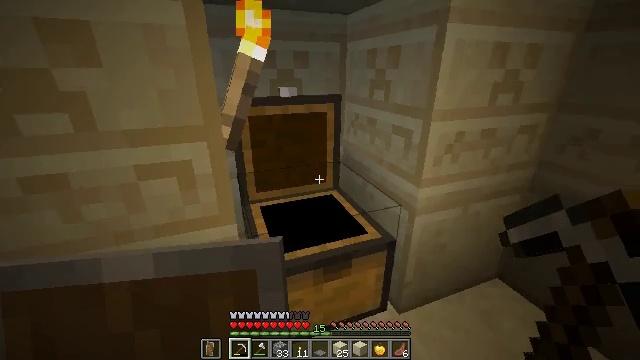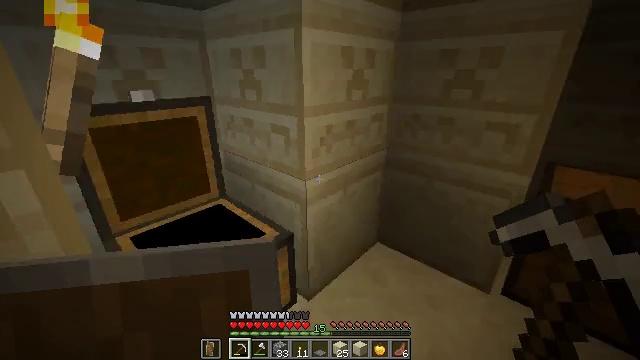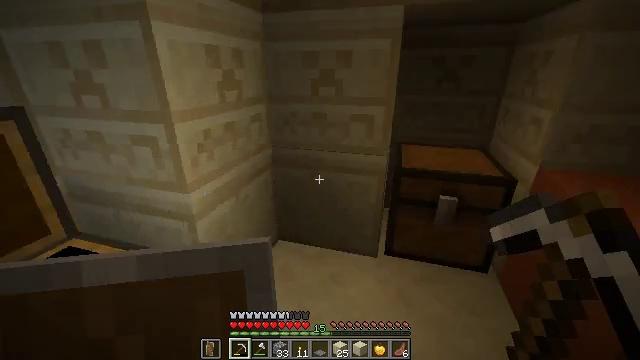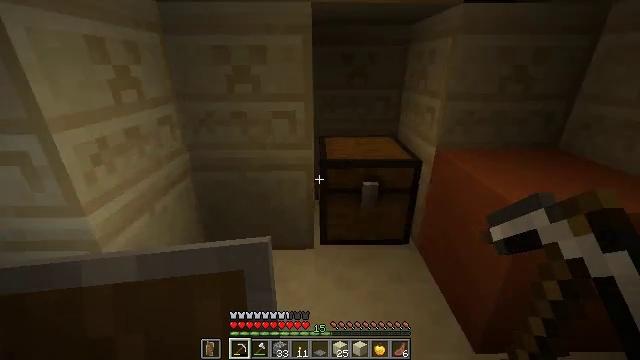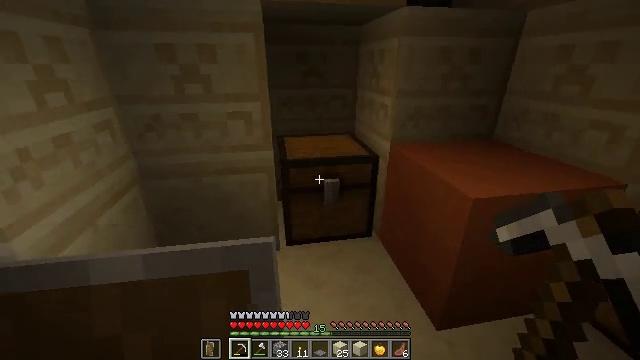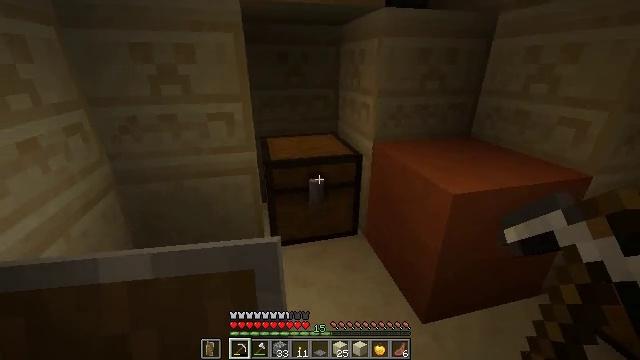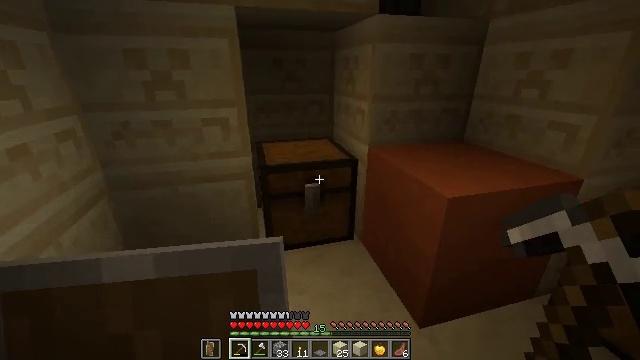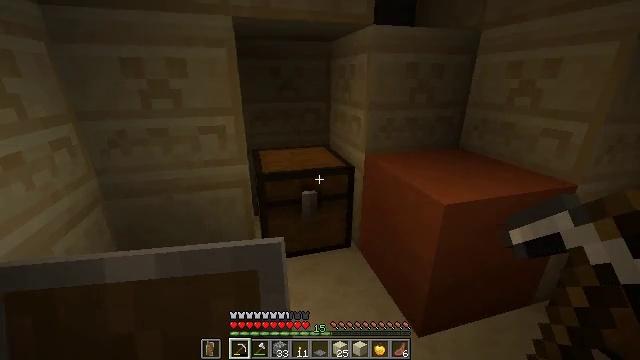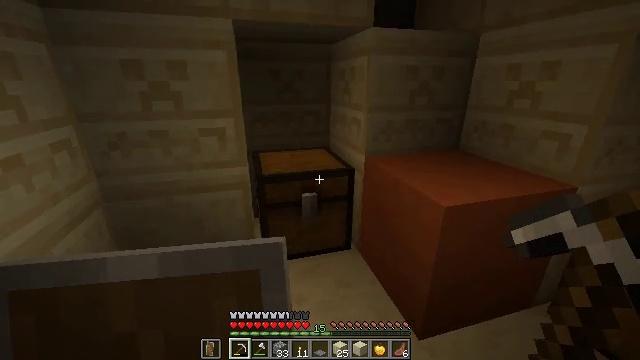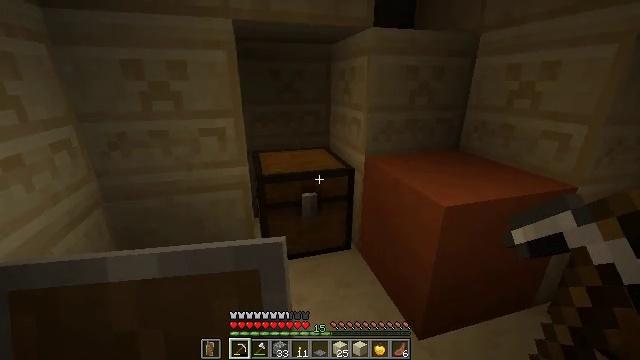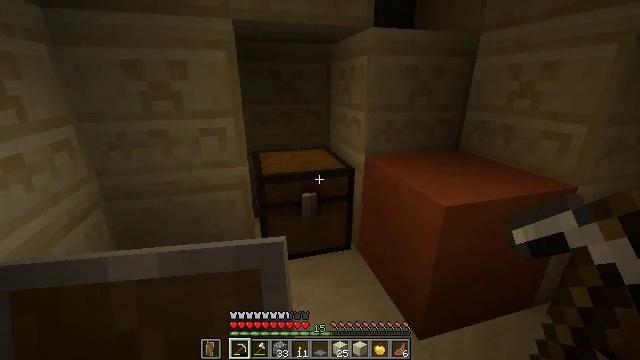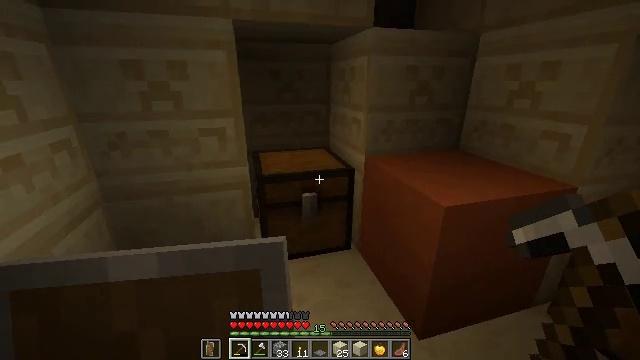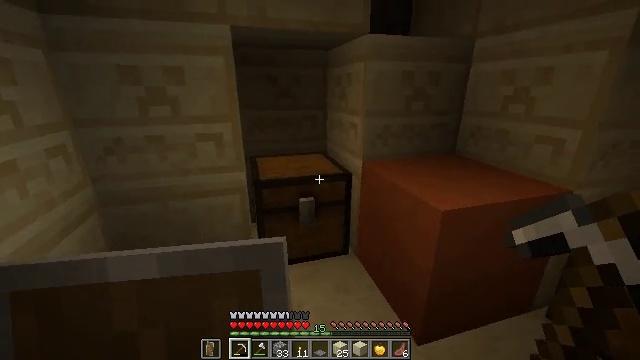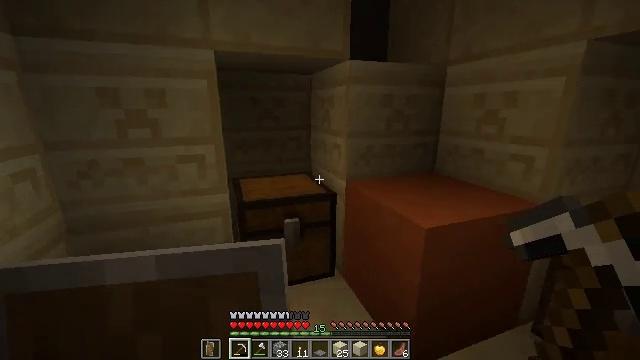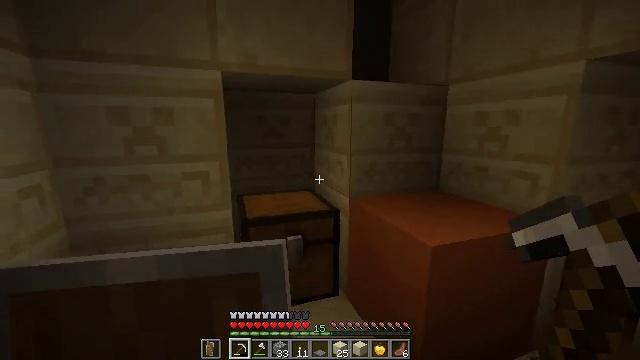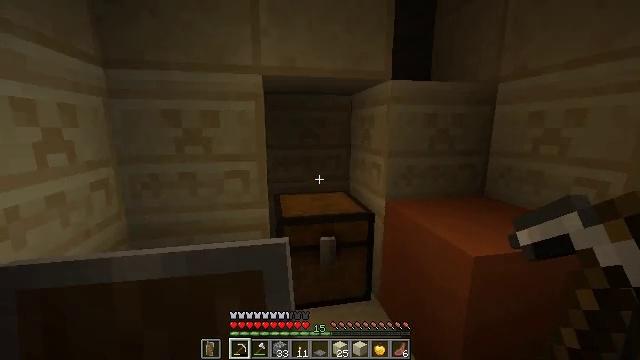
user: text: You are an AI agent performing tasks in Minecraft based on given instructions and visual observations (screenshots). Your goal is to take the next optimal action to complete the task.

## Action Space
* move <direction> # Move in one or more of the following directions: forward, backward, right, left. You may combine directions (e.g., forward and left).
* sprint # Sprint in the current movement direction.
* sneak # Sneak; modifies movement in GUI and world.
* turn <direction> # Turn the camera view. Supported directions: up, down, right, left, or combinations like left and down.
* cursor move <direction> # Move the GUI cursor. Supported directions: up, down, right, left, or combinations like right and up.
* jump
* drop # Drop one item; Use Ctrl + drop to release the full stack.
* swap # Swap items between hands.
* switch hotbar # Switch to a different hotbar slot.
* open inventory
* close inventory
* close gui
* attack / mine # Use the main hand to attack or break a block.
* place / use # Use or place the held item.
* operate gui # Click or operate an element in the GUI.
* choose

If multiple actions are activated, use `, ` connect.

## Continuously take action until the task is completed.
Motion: motion action
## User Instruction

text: Mine the cut sandstone.
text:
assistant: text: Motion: turn right
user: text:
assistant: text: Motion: turn right
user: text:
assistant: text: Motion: turn right
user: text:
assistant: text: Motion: turn right
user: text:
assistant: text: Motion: turn right
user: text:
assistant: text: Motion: turn right and up
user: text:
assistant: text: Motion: turn up
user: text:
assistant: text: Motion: no_op
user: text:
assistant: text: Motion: no_op
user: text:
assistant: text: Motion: no_op
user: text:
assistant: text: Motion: no_op
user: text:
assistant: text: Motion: turn up
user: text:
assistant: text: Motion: turn right and up
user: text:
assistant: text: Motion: turn up
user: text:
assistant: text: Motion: turn left
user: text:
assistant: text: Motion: turn left
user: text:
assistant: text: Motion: turn right and up
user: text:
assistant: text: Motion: turn right and up
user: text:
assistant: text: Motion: turn right and up
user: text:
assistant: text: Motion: turn right and up
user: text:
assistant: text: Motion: turn left and down
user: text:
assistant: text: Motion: turn left and down
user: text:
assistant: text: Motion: turn left and down
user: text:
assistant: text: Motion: turn left and down
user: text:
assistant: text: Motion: no_op
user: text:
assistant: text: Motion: use / place
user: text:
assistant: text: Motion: use / place
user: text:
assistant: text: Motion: no_op
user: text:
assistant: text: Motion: no_op
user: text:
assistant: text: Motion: no_op